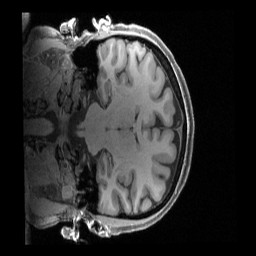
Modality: T1w
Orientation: coronal
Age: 38
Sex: female
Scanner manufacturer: siemens
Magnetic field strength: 3 T
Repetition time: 2.4 s
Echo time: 0.00222 s